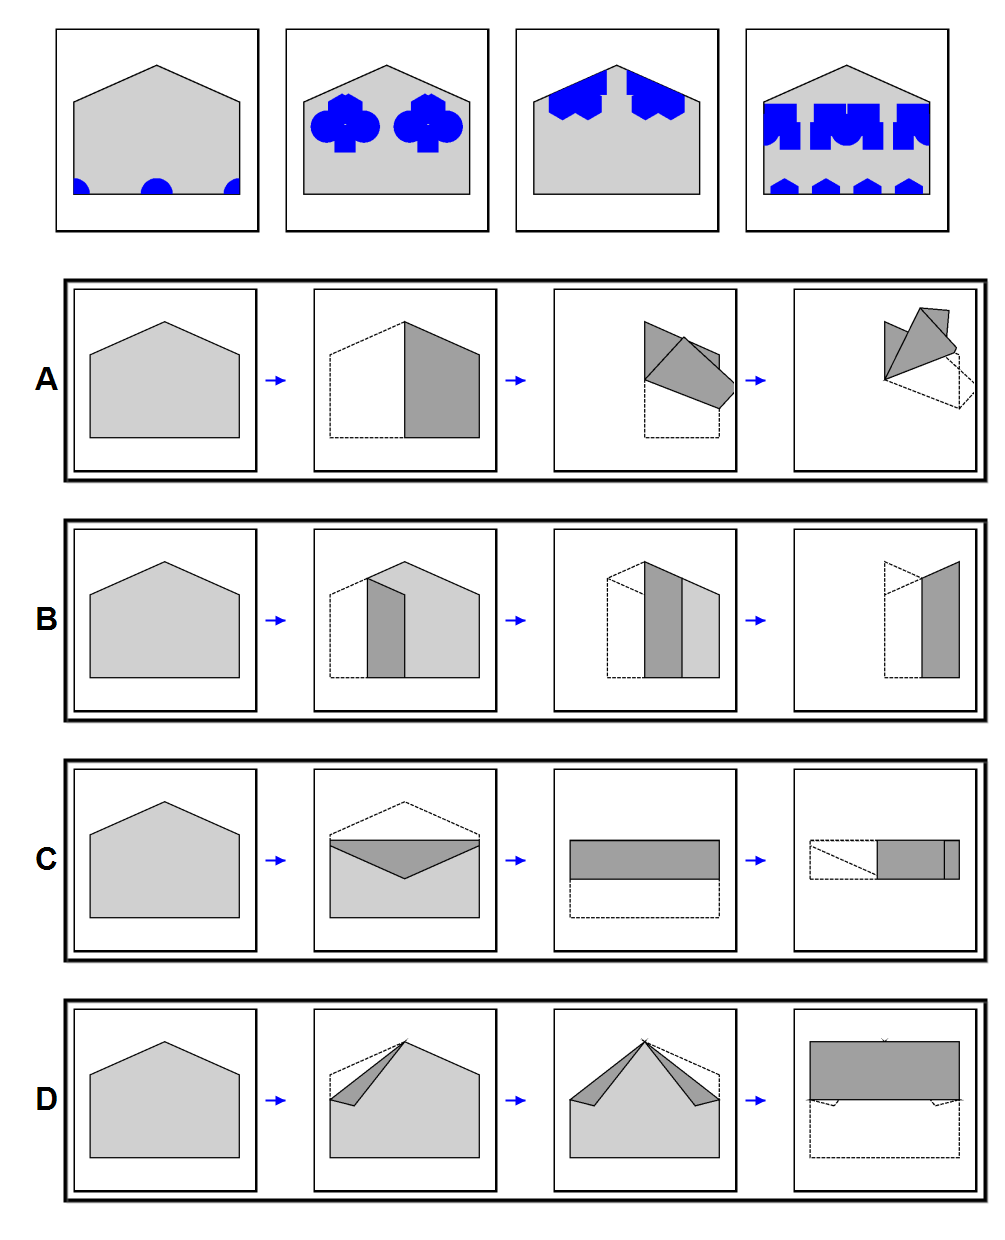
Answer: B